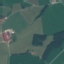
Land use / land cover class: Pasture